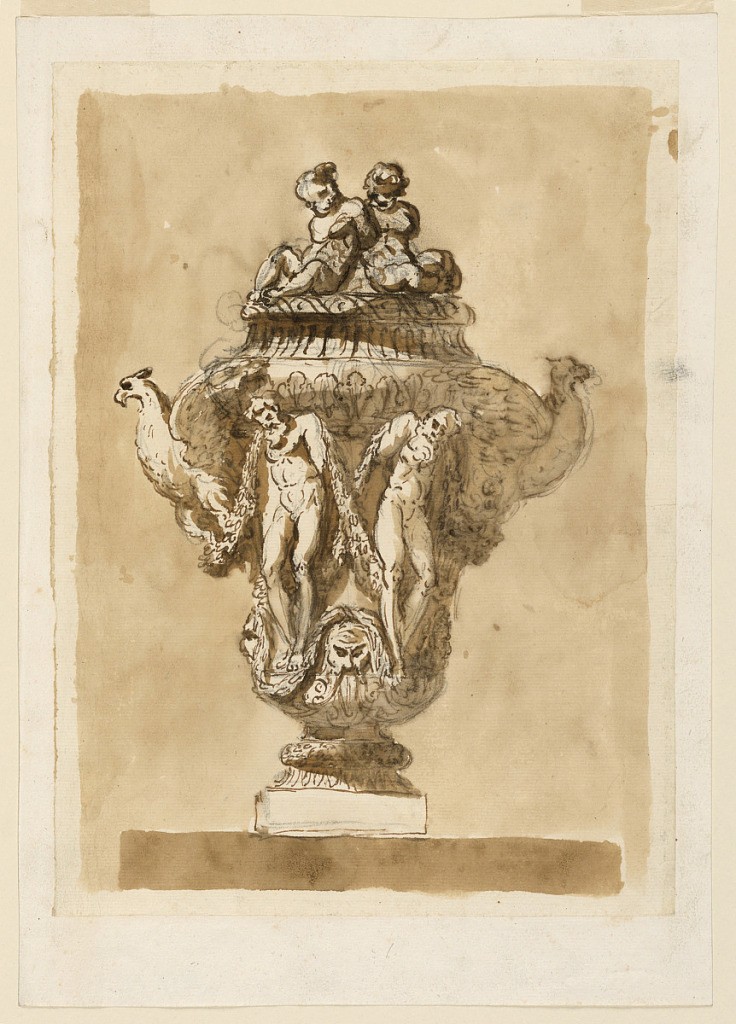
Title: Decorative urn
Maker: Giuseppe Barberi, Italian, 1746–1809
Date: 1746–1809
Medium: Pen and brown ink, brush and brown wash, black chalk on off-white laid paper, lined
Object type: Drawing
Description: Decorative urn.